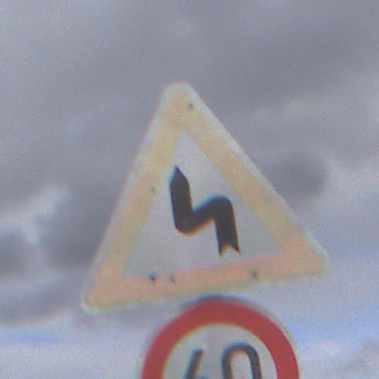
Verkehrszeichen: DoppelkurveZunaechstLinks
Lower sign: Geschwindigkeit60
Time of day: MorningAfternoon
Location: Outdoor (Suburban)
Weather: PartlyCloudy
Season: NotSpecified
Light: Natural